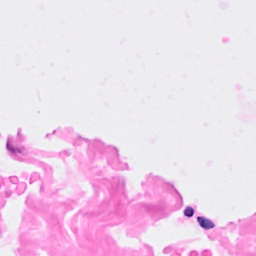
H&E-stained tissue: Breast